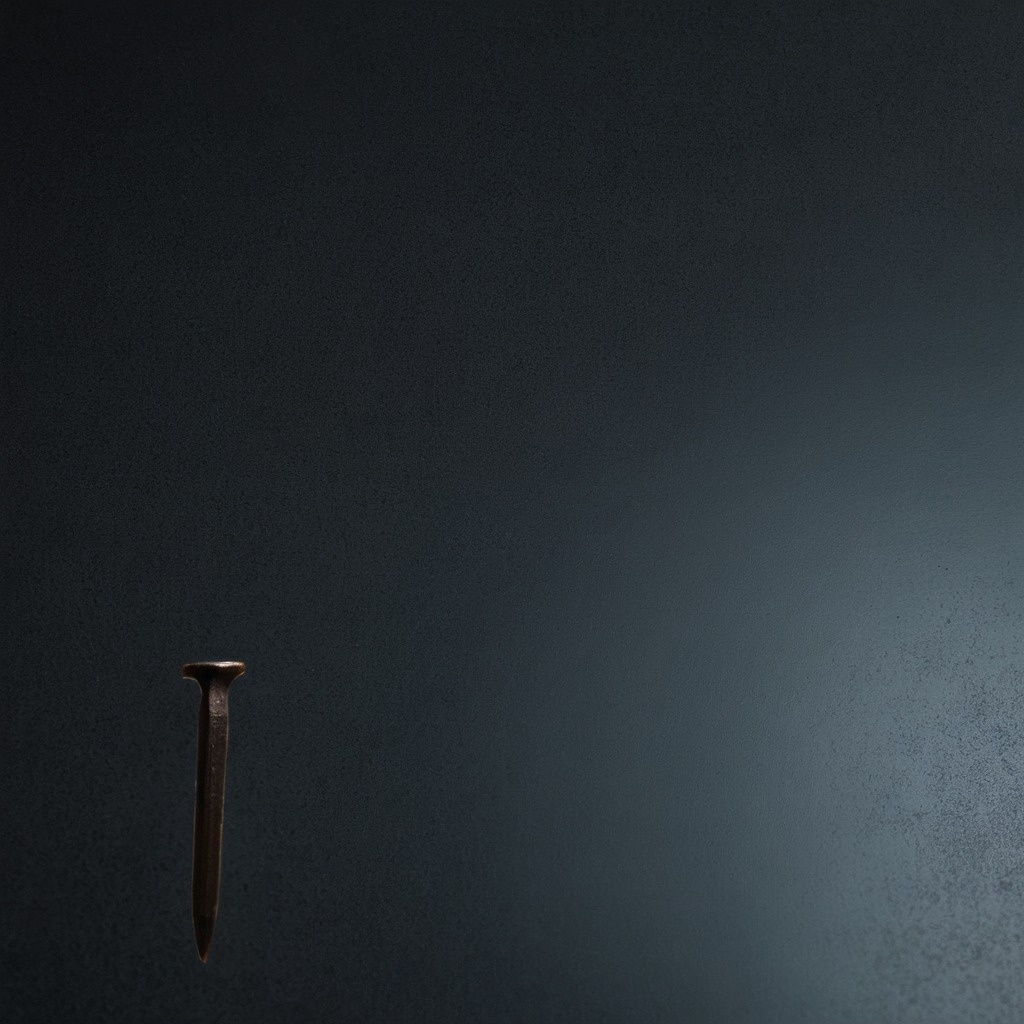
A nail is lying on a clean granite table inside a workshop at night.